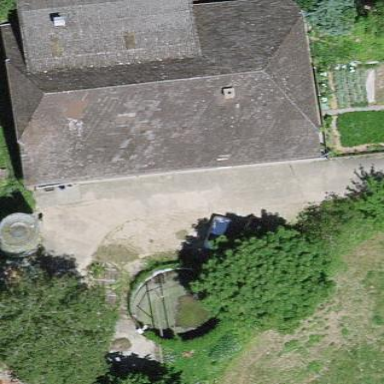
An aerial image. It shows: Farm building.